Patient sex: F
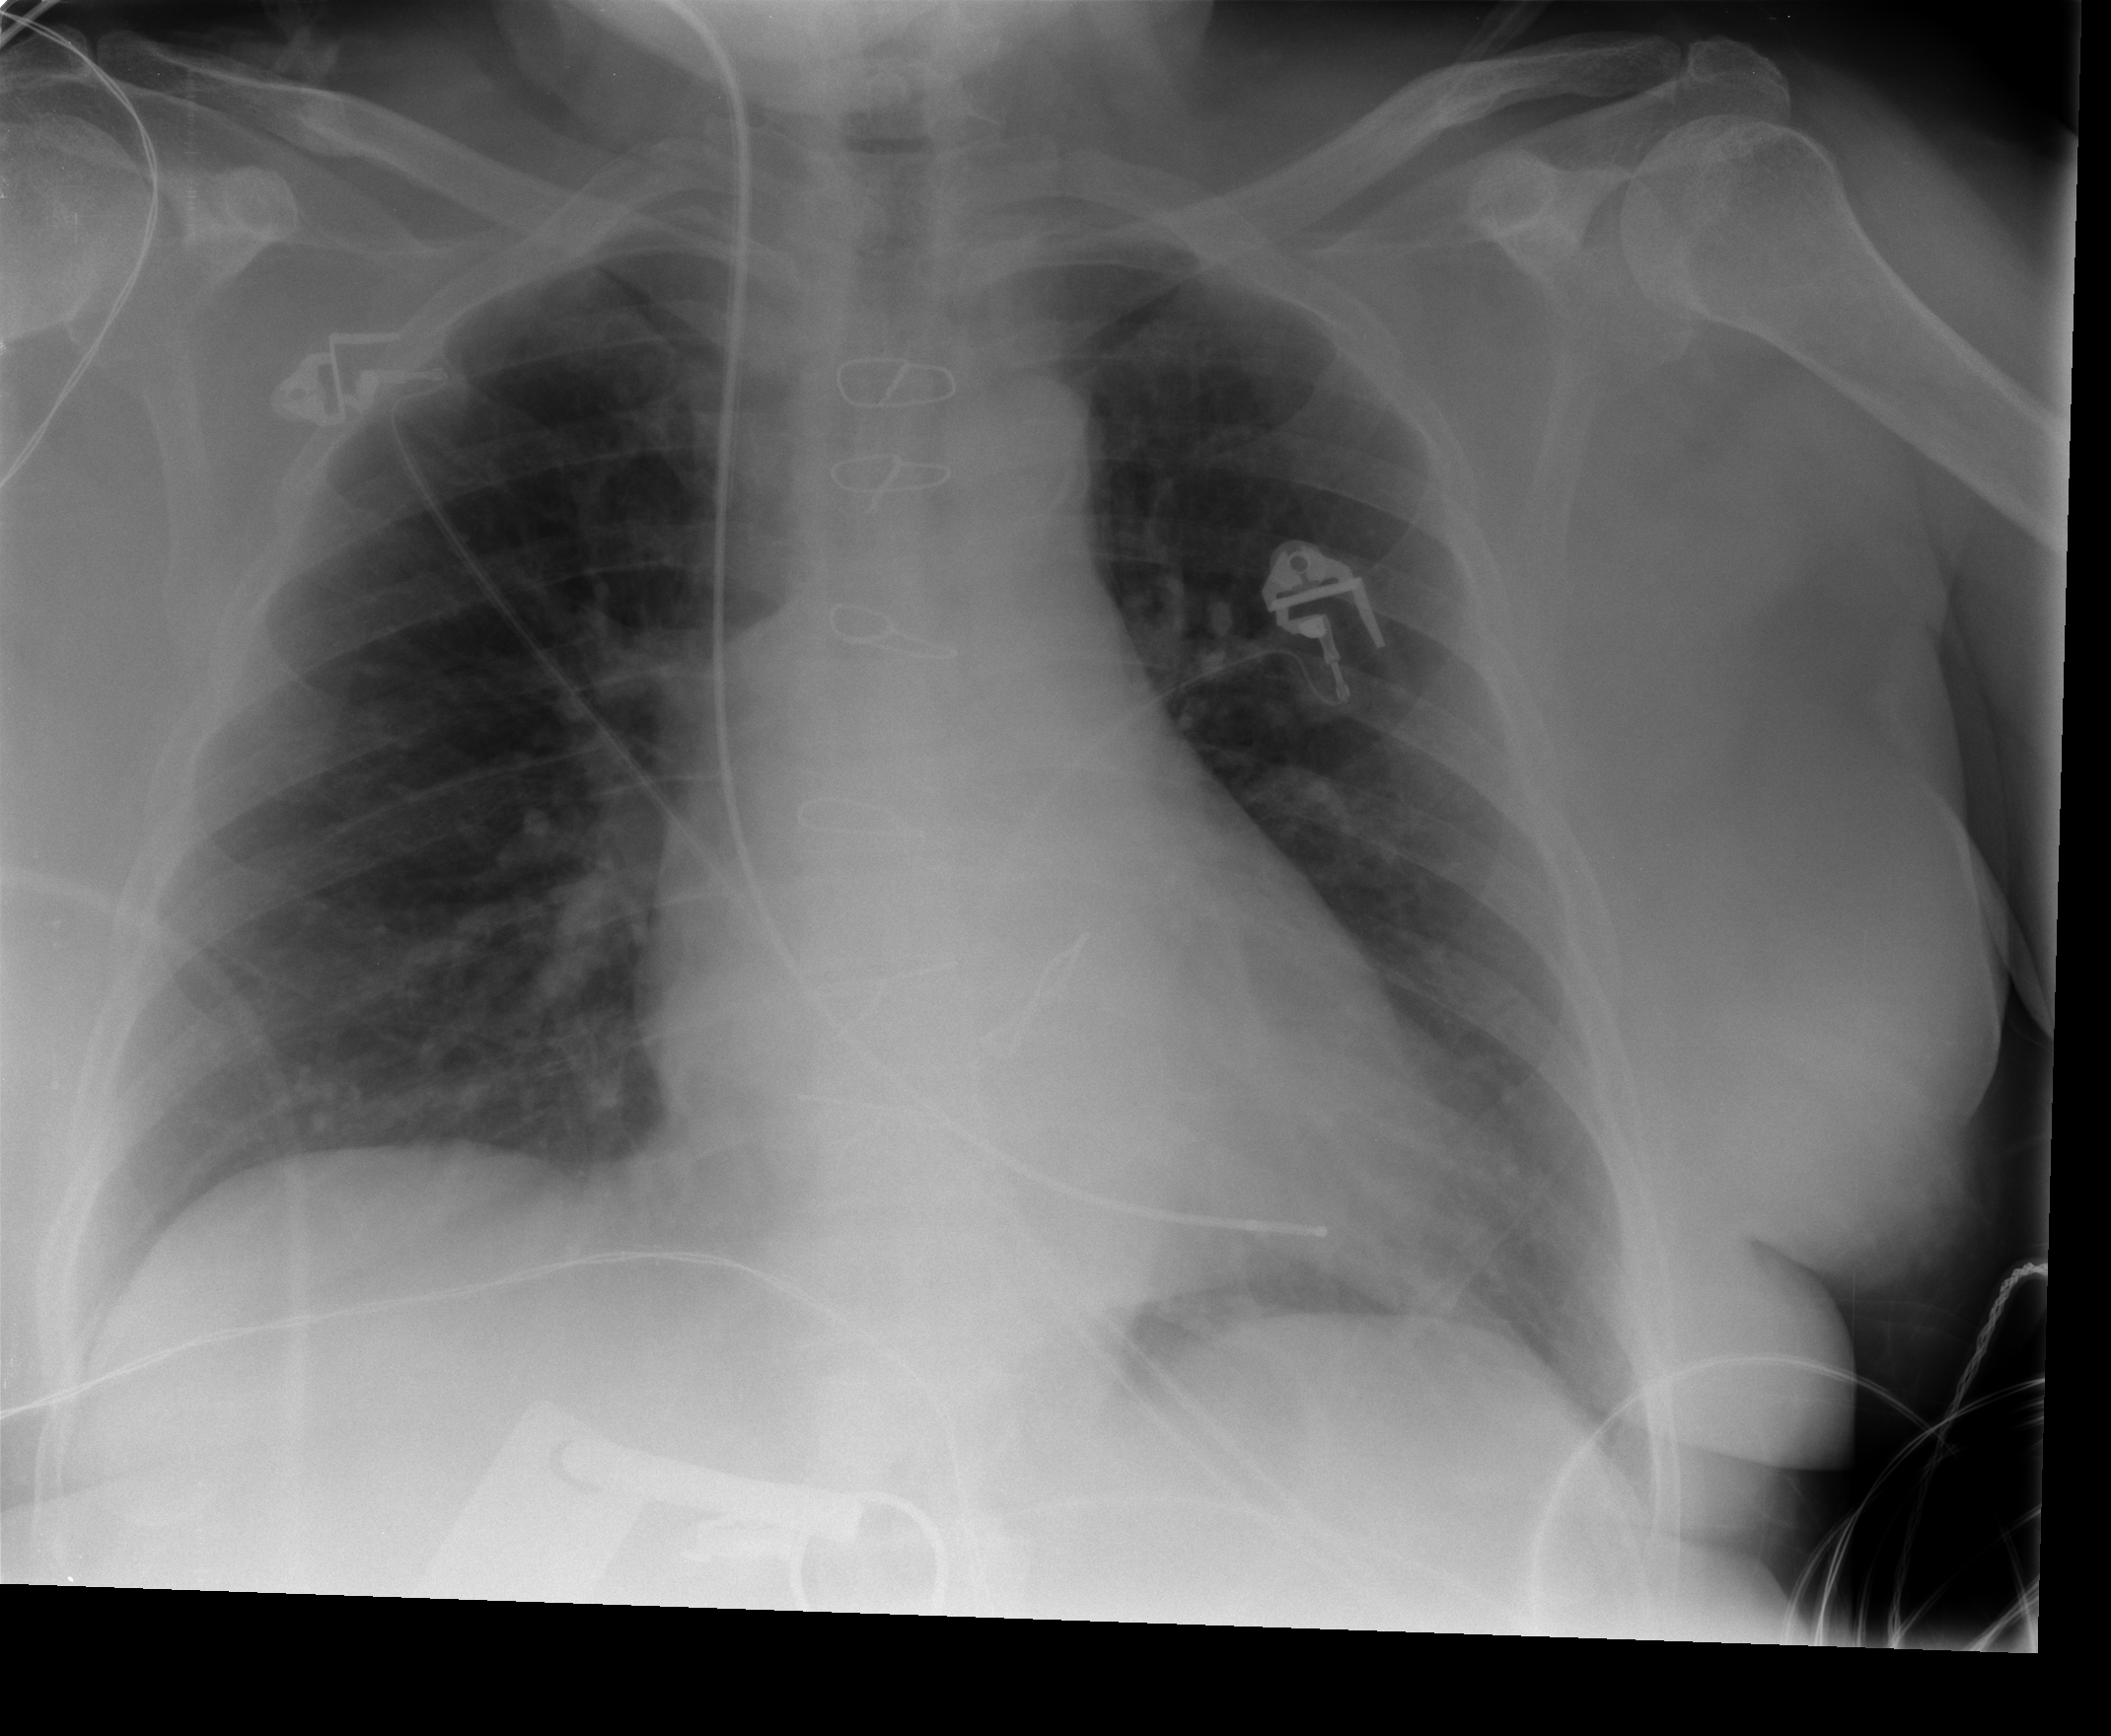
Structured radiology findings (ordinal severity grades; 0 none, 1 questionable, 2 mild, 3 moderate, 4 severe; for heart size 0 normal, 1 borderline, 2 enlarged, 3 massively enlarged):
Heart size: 0
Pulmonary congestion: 0
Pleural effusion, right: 0
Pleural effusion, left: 0
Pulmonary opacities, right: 0
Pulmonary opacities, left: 0
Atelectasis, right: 0
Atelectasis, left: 2